Field crop: tomato
Growth stage: 2
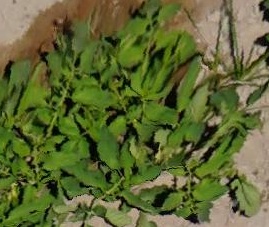
Species: tomato